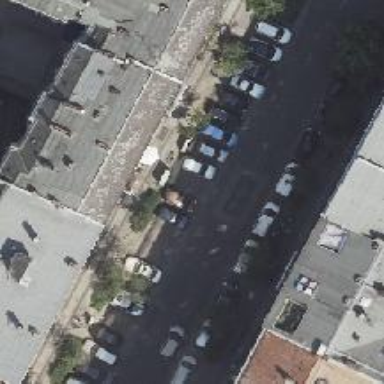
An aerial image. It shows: Living street with sidewalks on both sides and separate parking areas.